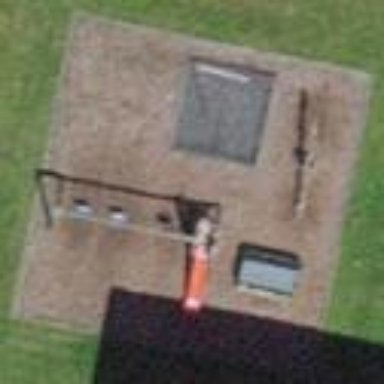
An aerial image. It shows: Playground with surface made of woodchips.